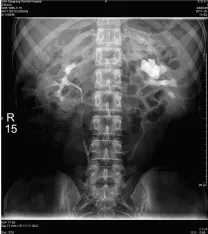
Follow-up IVP examination three months post-surgery. The left hydronephrosis and parapelvic cyst were resolved. (A) Left renal secretion function has improved.
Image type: radiology (x_ray)